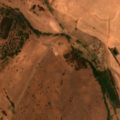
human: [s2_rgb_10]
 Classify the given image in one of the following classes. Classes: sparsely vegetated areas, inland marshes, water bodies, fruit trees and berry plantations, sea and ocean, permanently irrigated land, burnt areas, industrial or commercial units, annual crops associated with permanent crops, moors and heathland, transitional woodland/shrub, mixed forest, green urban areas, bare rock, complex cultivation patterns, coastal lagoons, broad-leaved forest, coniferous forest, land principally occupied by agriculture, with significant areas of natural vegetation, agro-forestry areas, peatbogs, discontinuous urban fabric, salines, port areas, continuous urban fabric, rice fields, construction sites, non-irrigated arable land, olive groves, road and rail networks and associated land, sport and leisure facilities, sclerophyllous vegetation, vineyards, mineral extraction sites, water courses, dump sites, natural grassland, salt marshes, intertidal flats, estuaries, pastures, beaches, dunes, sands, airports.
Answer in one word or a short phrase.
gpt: non-irrigated arable land, olive groves, agro-forestry areas